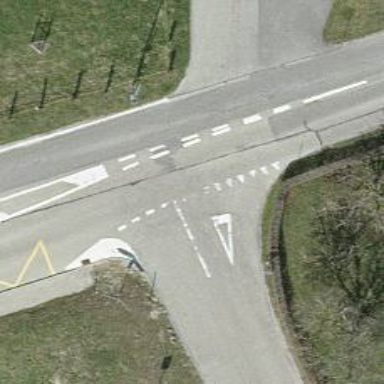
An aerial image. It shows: Asphalt road classified as tertiary.